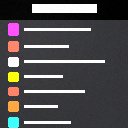
Screen state: on